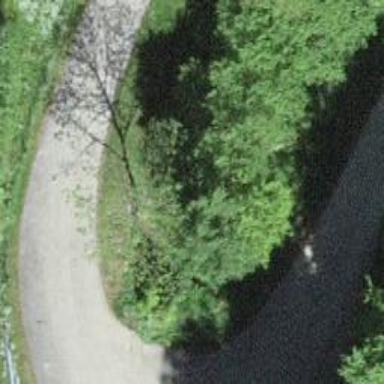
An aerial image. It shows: Culvert tunnel.